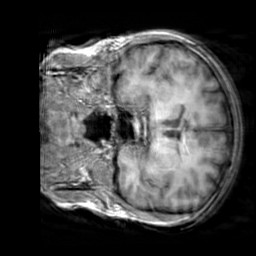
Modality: T1w
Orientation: coronal
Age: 26
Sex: female
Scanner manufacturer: siemens
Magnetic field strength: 3 T
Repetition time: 2.3 s
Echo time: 0.00303 s